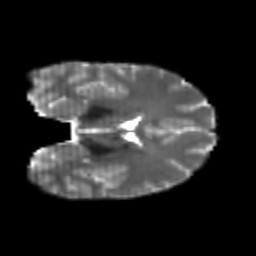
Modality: T2w
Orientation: coronal
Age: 23
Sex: female
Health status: healthy
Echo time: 0.074 s